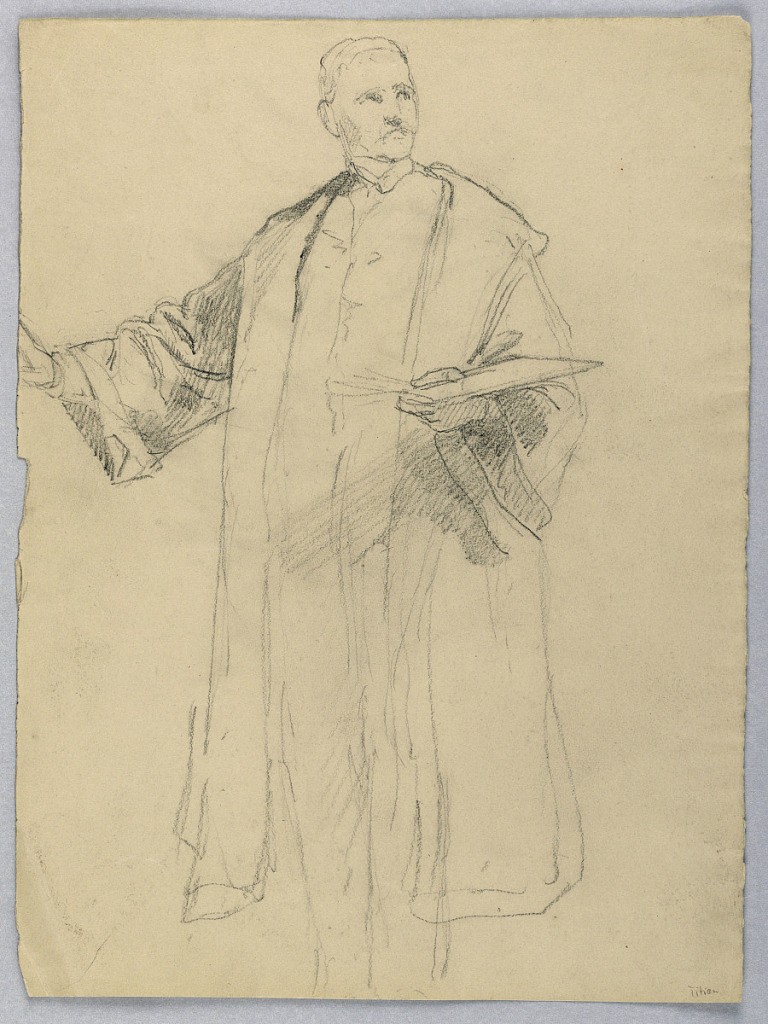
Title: Study for "Titian Showing
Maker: Daniel Huntington, American, 1816–1906
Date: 1872
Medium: Graphite Support: Gray Wove Paper
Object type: Drawing
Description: Vertical rectangle. Man in a long coat holding a palette and brushes, looking to the right; his right arm out. Verso: horizontal rectangle. Two sketches of a right hand, upper left.